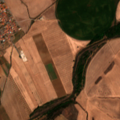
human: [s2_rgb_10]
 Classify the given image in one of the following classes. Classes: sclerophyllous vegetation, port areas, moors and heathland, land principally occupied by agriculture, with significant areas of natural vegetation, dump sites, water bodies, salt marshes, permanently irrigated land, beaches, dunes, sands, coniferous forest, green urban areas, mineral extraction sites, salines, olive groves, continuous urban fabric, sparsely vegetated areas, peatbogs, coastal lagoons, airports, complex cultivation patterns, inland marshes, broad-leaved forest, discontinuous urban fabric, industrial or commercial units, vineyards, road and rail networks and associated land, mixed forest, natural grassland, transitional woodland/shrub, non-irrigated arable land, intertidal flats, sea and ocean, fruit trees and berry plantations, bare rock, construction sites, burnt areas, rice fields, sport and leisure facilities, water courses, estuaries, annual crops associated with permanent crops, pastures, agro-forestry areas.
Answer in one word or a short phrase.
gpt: discontinuous urban fabric, non-irrigated arable land, permanently irrigated land, olive groves